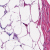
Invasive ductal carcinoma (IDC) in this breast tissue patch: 0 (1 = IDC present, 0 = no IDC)